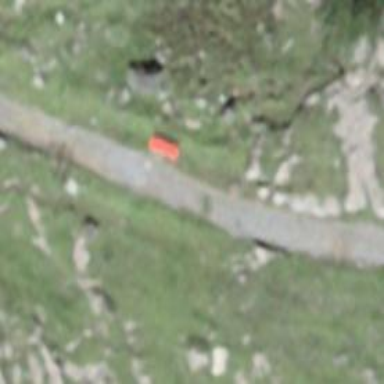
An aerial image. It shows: Red bench.